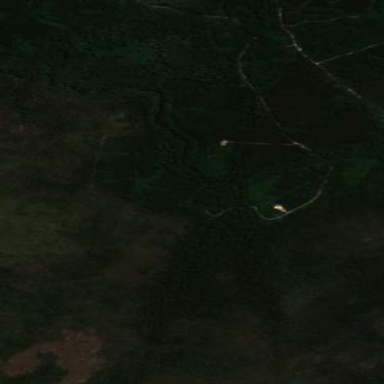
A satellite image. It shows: Forestry area.